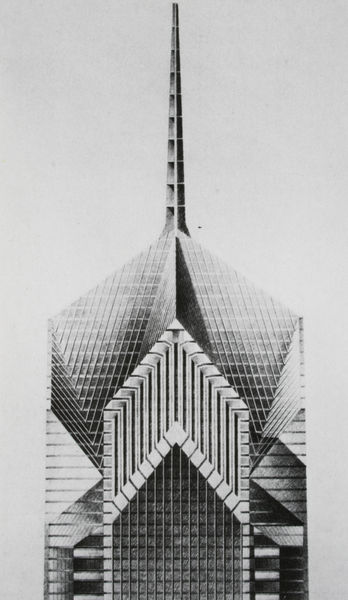
Titel: Verwaltungshochhaus für die "Bank of the South West" in Houston/Texas - Fassadendetail
Künstler: Helmut Jahn
Schlagwörter: turmspitze